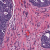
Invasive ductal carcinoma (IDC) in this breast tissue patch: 0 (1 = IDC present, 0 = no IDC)